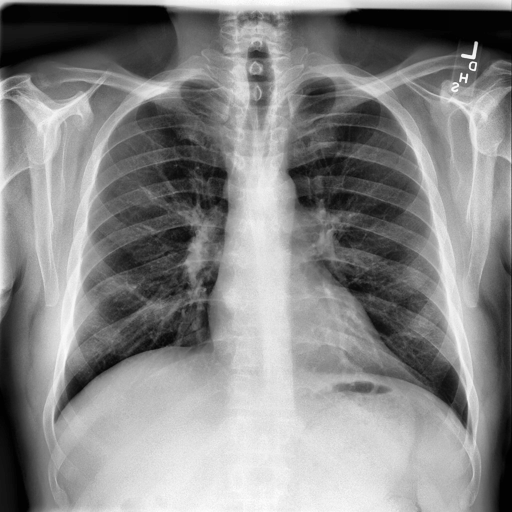
Finding: NORMAL